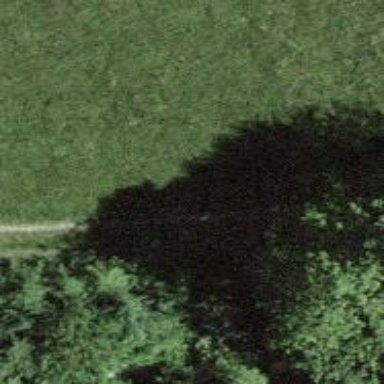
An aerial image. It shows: Gravel track with Grade 3 quality.